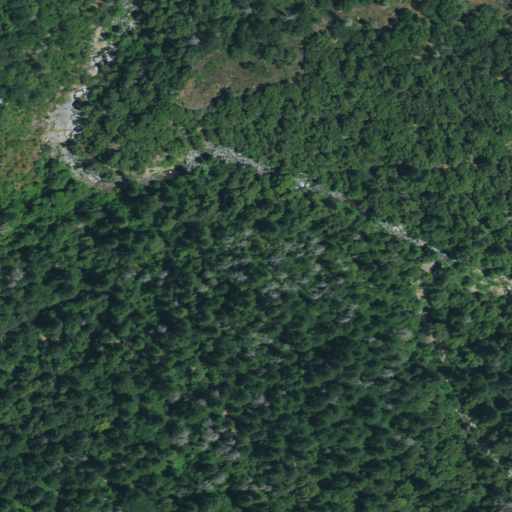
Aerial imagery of valley in California named Humbug Gulch containing evergreen forest and mixed forest